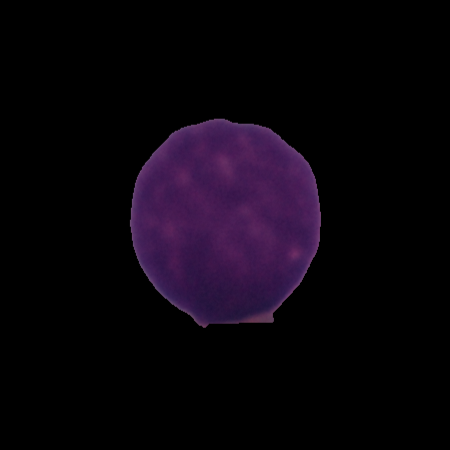
Label: cancer